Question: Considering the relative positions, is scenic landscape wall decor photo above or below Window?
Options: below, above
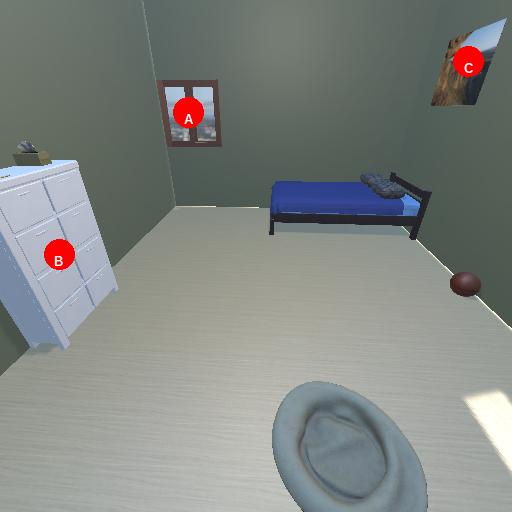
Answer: below